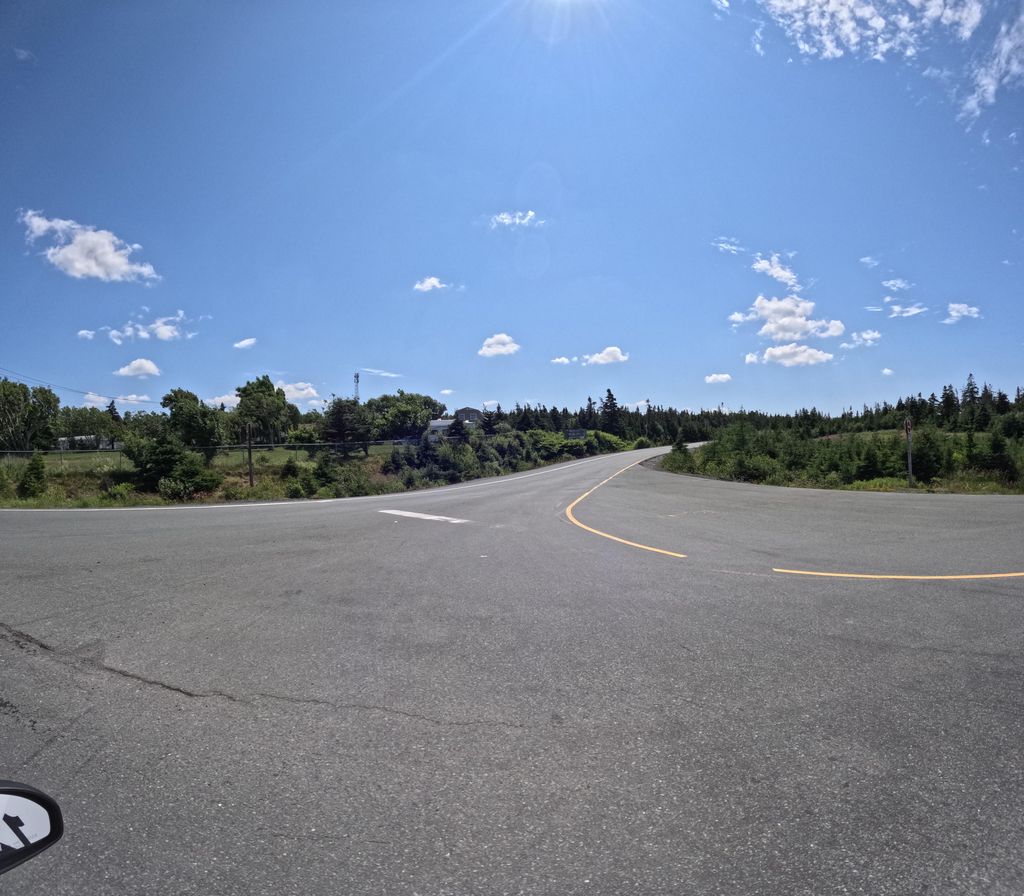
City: st_johns